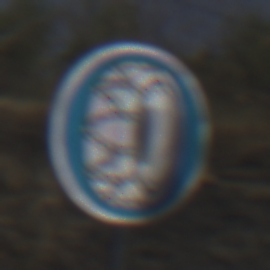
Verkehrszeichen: SchneekettenVorgeschrieben
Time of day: Midday
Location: Outdoor (Nature)
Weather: Clear
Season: NotSpecified
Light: Natural